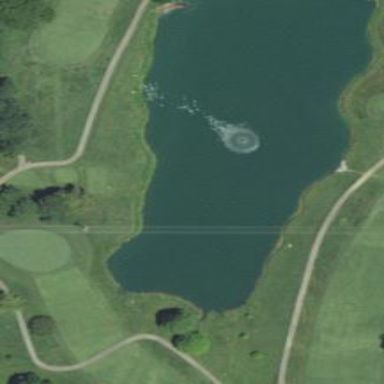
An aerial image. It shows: Water hazard on golf course. The hazard is natural water feature.